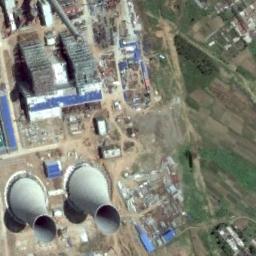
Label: thermal_power_station